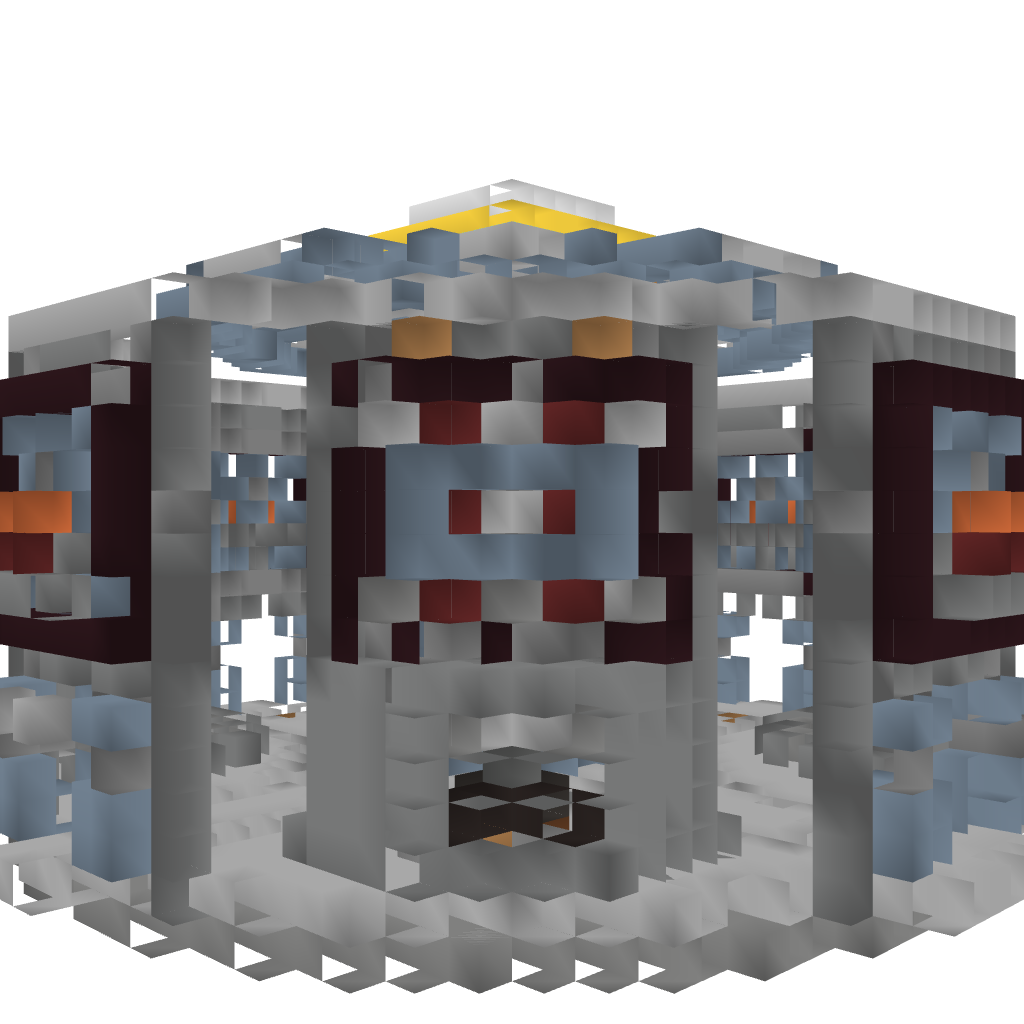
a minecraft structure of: Nether Hub